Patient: sex F, age 71
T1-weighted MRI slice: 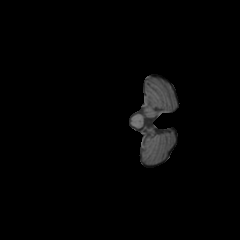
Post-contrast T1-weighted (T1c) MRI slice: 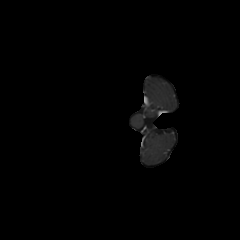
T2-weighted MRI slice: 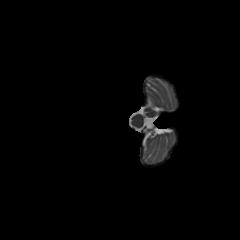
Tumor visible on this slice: no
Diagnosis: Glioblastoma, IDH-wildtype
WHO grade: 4